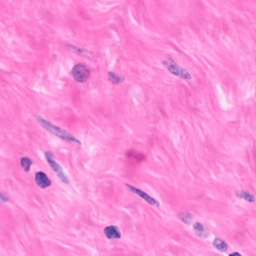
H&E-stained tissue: Breast